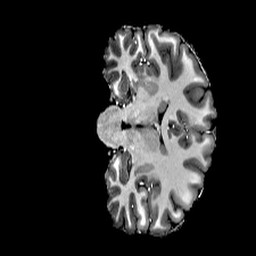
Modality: T1w
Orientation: coronal
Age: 22
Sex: female
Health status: healthy
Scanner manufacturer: siemens
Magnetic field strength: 6.98 T
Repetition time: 6 s
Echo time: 0.00302 s